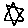
Label: star